Question: The Peptide Encoding Problem consists on Finding substrings of a genome encoding a given amino acid sequence.
The genetic code describes the translation of an RNA 3-mer (codon) into one of 20 different amino acids. The first three circles, moving from the inside out, represent the 1st, 2nd, and 3rd nucleotides of a given codon. The 4th, 5th, and 6th circles define the translated amino acid in three ways: the amino acid's full name, its 3-letter abbreviation, and its single-letter abbreviation. Three of the 64 total RNA codons are stop codons, which halt translation and implicitly add a 21st stop symbol to the amino acid alphabet.

The problem consists on having
Input: A DNA string Text and an amino acid string Peptide.
and
Output: All substrings of Text encoding Peptide (if any such substrings exist).
'''
Sample Input:
ATGGCCATGGCCCCCAGAACTGAGATCAATAGTACCCGTATTAACGGGTGA
MA
Sample Output:
ATGGCC
GGCCAT
ATGGCC
'''
the result is gotten by reading triplets so, , inverse would be CCGGTA written backwards so it is in fact (CCGGTA.reverse)
So to solve this problem I first use already defined arrays
'''
using System;
using System.Collections.Generic;
using System.Text;
using System.Text.RegularExpressions;
using System.Linq;
using System.IO;
using System.Collections;
class Program
{
private static string[] CODONS = {
"TTT", "TTC", "TTA", "TTG", "TCT",
"TCC", "TCA", "TCG", "TAT", "TAC", "TGT", "TGC", "TGG", "CTT",
"CTC", "CTA", "CTG", "CCT", "CCC", "CCA", "CCG", "CAT", "CAC",
"CAA", "CAG", "CGT", "CGC", "CGA", "CGG", "ATT", "ATC", "ATA",
"ATG", "ACT", "ACC", "ACA", "ACG", "AAT", "AAC", "AAA", "AAG",
"AGT", "AGC", "AGA", "AGG", "GTT", "GTC", "GTA", "GTG", "GCT",
"GCC", "GCA", "GCG", "GAT", "GAC", "GAA", "GAG", "GGT", "GGC",
"GGA", "GGG", };
private static string[] AMINOS_PER_CODON = {
"F", "F", "L", "L", "S", "S",
"S", "S", "Y", "Y", "C", "C", "W", "L", "L", "L", "L", "P", "P",
"P", "P", "H", "H", "Q", "Q", "R", "R", "R", "R", "I", "I", "I",
"M", "T", "T", "T", "T", "N", "N", "K", "K", "S", "S", "R", "R",
"V", "V", "V", "V", "A", "A", "A", "A", "D", "D", "E", "E", "G",
"G", "G", "G", };
private static string[] AMINO_ABBREVIATIONS = {
"F", "L", "I", "M", "V",
"S", "P", "T", "A", "Y", "H", "Q", "N", "K", "D", "E", "C", "W",
"R", "G" };
private static string[] FULL_NAMES = {
"phenylalanine", "leucine",
"isoleucine", "methionine", "valine", "serine", "proline",
"threonine", "alanine", "tyrosine", "histidine", "glutamine",
"asparagine", "lysine", "aspartic acid", "glutamic acid",
"cysteine", "tryptophan", "arginine", "glycine" };
static void Main()
{
//then input is DNA
string dna = "TTCGAATCCGTATTGCTTTGGTTGGTTGAGAGAGCGACCTACATTGCTAGTCAGAATAGGTGATTCACACAAAGCTTAGCACCTGGGCAGCACCCCGTGATGTAAACCTATGGGAACTAAGGGAGTCCTGCGGTTTTAGCCAGCAAGCGAGCCGGCAGGAACACTCATACCATCGGACGCGTTTGACGCCTCCCCGGAAAGGAAGTATTTGAGCCTCATTATTACGTATTGCCCGTTAGTCGACAAATCAAGCCCTCGTACGCAGCTTATTCGTACGACGTGGAGGCGTTCCCACGGGCCTAACACGATTGGAACACCACCATAGTAGTGTGGTTCAAATACCTCCTTTGGAGATCTAGAGCTTCACTCTGATTCTAGAGGCAACTTTACAATCGCTCTACGAAATTGTATGGACATCATCAACCGGATATTCTGGGGCGGTAGAATTTCTTTTGTTCGAATCGCTCTAGGCCAGGATCAAATTAATTGAATTGCGGACTCAAGGATCGCGATAGCCGACACATCGGACGCTGTAGAAAGCCAGTCTCTGGATTTAATCCACCCTCTATGTTTGACAAAGCACTAAAACGGGATAGTTTCGGGTGGTATAAGTTTCCCAAGACGATTGCATCGCAATTCATCAACAACCATGAACTTACTGTTTTAGTACTTCCACACACCTTGTTAAATTACGCCTTTACTTCATGTTGCGGTGTGTGTTAGATAGTGTGCAGCTACAAGTCTACCGCCATCGCAGCTCGGGATACCGGCAGATGAGATGGTCCTGAGCTCGTACCGGACTCAAACTTTTTCCTTTACTACCTAGGAATCGCCCATGCGAATTTGTCGGACACACACCATTACATTAACGTCACAACAGCTACTGTTAGAATTTTGCTCTTGCAAATCCTGGAAAGAGTTAAAAAAACTCTTCCGCGCGCCAATAGGGTAAATAATAGATAGCCAGACGGCTGTAAGAGGTGATGACATTTGCAACAATCATGCTGTCGCATCTTCCGCAAGTTCATGTCGCGCCTAGGCAATGGATCTGCGAATGGGGGCCACGGGGTATGAACTACGGAATTCTAAGAAAGTTGCCATCCAGAGTTAAGGGTTTGAGGCTAGTTGCATCGCTGGTAACGAACTACCTCATTACTTGGACGCGCAGTGTGACTTCACTCCTGTATAGCGATGATGCCAAGCAGGAATTAGCAAATCTGAAGAGCGTTTCCAAACTGGCCACTTGGACTGACACCTATCGCGGGGGATTTCAGCGCGTGTCGCTCTCACATGAGAGCTGCCGTCAGGAGCGGTAGAGTTTAGAGAGGAATGCGACAAACTCCCTATTCACCTCTCTGGTGATGTAAGGATATTTACGCTTAGTTCTATGCCAGGCTTAGGGCCTCTCGGAACTTTGGTGAGTCCTTATTAATTGATGCTACCTCTCCCTTACCTTCGCCCCAAGTCACGTAGAAGTACTCAATCCTGCTACATGATAATCAAATATTTCCAACGTTGGGAAATCGGTGACATCACATACTAGTTAAGAAACCACTGTCAGTGAACTTATATCCGGGGGAGAAAATCTACTAACTTACATACGCTGTGCGAGCAGTTTTCATTATAAGAAAATATACTCCCGAGGTACCGCATCAAGCACGACATTCCCGGAGAGCATAACATTTCGGTGCACCTGCTTTTGTGCGCTTGCTTGCGGTTATTTATAAACTACGCACAAGGCGCAAACCGCAGTGCGCATGTTTTCTCCGCCTGGCTAGAACTCGACATTCTCGTCAACGCCAATCTATGTGAGAGGATTTAGACCTCTGTGAAAACGAGTCCCTCTATAGAATAAATACCCAGATGCCAATGGGGGTTCTATCCGATGGCAGTGCATGGAGTGGTGGCTCCAGATTAAGGATGAGGAGAGGTAAAGATAACAGTTCGGTCGCCACGACGCGTTGCCAATCGAAATATCAGTACTAAAAGGCCCACCGCTCCGCTTTAGTCCGACTTTACATCCTGTGGAAATTGTCGAACGGAGGCTACATCGGGCTATATGAGTGTGAAAACCTATACTTCTCGCGTCGTTACTCAGTGCCGGTCTCCTGTTTCCCCCAGTCTTACGTACCCTTATTGATATTTGCTTCACGTTGAAACGTCCTAACGCAGCGTAAAGAGGTGTTTGAACCTCATTACTATAAAATCGCGATCGAAGGTAGACTACATACGCAAACGCCGAAACCCTCAGTTGGCCTTGTTGCAAGTATGGAACGTTGTAAAATTTTTCCTAGACGTTGAGCTATCGGTACAAGGTCGTTAGCGTCCTTACCCTTCACTTATATGCCCGACAAAACGCGGGTCCTAGTGCAGTGGTGGGAGCTTGGAATCCCGCAATACAAGGACAACCTGTATCTCGTTCGGCGTTCCGCGATCACTCGATCCCGAACCACTCCAAGCCTGGTTGATCAGCAAAAGCGGAAGGATGGATAAAGGGCTACTGGTTAATGGATGTAAACTTCCAATGATGAAATCCTGGAAACGAGGGATCGGGTTACGGTGGCGAACGGGGTACGGCAACGTGGCTATCTAGAGCCCGACGTTACGACTCATGTACATGCTGCTACGTGGTTGAAGCTGACGTTCAGATGAAGCAGTACTGAGTCCTAGGGCTTACTACTACTCCAATAGGTCTGGCCGGCCAGATACAAAAGTTCGTGGCGGCTCACCCCCTTTCTGGCGGGTGTAGCTTGCTGACCGGTTTGCTCGATAACACAGGCTAGCGAATAGTAATGAGGTTCGAAAACCTCTTTCCAACGACTGAAAGGGTCTACACGAACTATCTACATTTCCCCGCCCATGTCCTTCCGTCTGGTTGCTTCTGGAGATCCTTTCGCATTATACCGCAGCGTAGTGGCTCTGGCATATATGAAAAAATCCTTCTGTGGGTATTTGTGCCATCACTTATTGTTCGTACCGATATGGGATTACAAGTGCGATGTGATAATAAGCGAAGAAGCCAACATGTTACACTGTTCATGCGCTCCGGGTAATGTGCGGGCACCATGCTCAGTTCCCGCTCGCAGTTGTCACTGTCCCTGTTTCGGCACCATAATCAACATTTCCACGGCCACGCTGGTGAATAACCGAGGATACCGAAGTACAGCAAGAATGAGAGCGGGACTCCTCCATCTGCTTGTAATACGCCTTCAAGATAGTCCATAAAACGGTCGGGGTCTTGTTTCGGACTAGCCGCTTTGAAACGGTGCATAGTTGTGTCAAGTGTGGACATTGGCTTTCTATCCTCGTCAGCGATCCTCGGAAAGACTCGGGCAGTCGCCCCGAATCGTAATTAGGTAGTAGTGCGGCTCAAAAACTTCCTTCGACCTAACCGCTATAATGTTCGTAGATATAAATTTCGTTTCAGTATTAACAGGCGCACCGTATATATACGGAATGGTGTCGCCCCATTAGCTGCTCGCCAATATTTATCTAAGACCGCGCGCGTCTAGCGCCTTTAGTAGTTGCACCCGAGTATAGTAATGGGGTTCGAAGACTTCCTTCGCAAGGCTGCCATACTGTATCACAAGTACTGACGGAGCCCCGGAGGAGTGCAGGATACGGCAAAGGAGACCATTACCGGGGCATGAGTCCAAGTTAGCCCGTTAGGTGAAGGACGCTGATACAATAGTGAATCCGTTACTGAAAGGTTTAGAAGACCGGGGGGCTCGCACTAGGTCCAAATATTATGAACCCTACTCCTGCAACTGAATTGGCCGTCCAGGCGATATTTAAAAGGGGTTACTAGCAGGTTCATCGGAGCCCGTACTCCTTCCGGGCATAGTCGTTCGACGGGTAGAAATTCATCCAGTCGTGCCGGATACCCCGAGAATACCCCTATTTTTTGATCCTTCACCATCATCGTCCGCGGACTCATCTAAGTACCTCAGACCGAAACTGTTATCGTAGCGAAGAGCGAACTCGAATGACATCGCTTGTCCAACAGGGAAAATATGTAAAGTATATGCAGATTATTATAGGAAGATCACAAACTCCATCGCGCCTAGGCCAAAGACTTGCCAGAACAACATCTCTTCCAGAGCAAGGAAGTGTTTGAACCTCACTATTATCGAGAGAAGTCCCATGAATTTATAATAGTGAGGCTCAAAAACTTCCTTCATCGTCGGGCGCTGGGGCGAGCTAGGCTTCCCTAGCCGTCATTACTGTACCCACGCCAAATATTATCGAGTATGACTACGAAGCCTTCACAAGGGGCTGCAGTAACAGACTAACTCACGCACACCGCAACTACTATCCTAAATTGAGTAAGAAAACCCTCGACTATAGCCCTTGAATTAAATTCGCTATTTAAGGAAGACCGCGCTTCCGCTCGCCCGCGTATAGTTTACCAGTCCCAAGAAACATGTGTGGCCAGCCTACCTGAAGAGCTGTGTAAAGATAGATTCTGACATCCTCAAAAAGAAGTTTTCGAGCCGCACTACTACGCACGGAGCTCCGTTATTCAAGGCATGTCGAAGTACAGCGTGGTGGCCTCTCCTGTTCTCCACCCCAGCTAAACCCACCTTGTTCGAATTCGCGCAACTGTATATGACATGAACACTTACAGGGGTTAGAAGTTACTGCAACCAAGATAGAGCTCGTCGAAGTAATAGTGCGGTTCAAAAACTTCCTTCAATTGGTCTCATCACTTAAATTTAAGAGCTATTGTGAGTACAGGTACGGATGCGGCTTCAGTGGATCTTCAGCATTCATTCCTTGTAGTAATGGGGTTCGAAGACTTCCTTGCCAGGGTACCAAACAAGTCTTGCGCATCCTCCTCCCTAAGGAGGTATTTGAACCCCACTATTACCCACGATAGAACATGCAGGGTTTGATAGTGGAACACCTTTTAGAATCTGGGGATAAATTCCCAGGACTAATGTATGGCTGTAGTAATGAGGTTCAAAAACCTCCTTTTCAGGTGGATCGCAGGCCGTGCTGCCTCACAAGCTGGGACGCCGTCCACGGTATAGCCGGCGTCGGCAGTTACTGTGAAATAGCGGAAACTCGATCCCAATATATCATCTTACGTTTGGCGCCCAATAGTCGCCCAGTACCCGTTGACAGTTCTTTAACTCGGCTTAGAACTACTAGACAGGTTCAACCGAACCTTGCCCTAGTTCCCACTCCCGTAATTCATTTGGGTTTGCATCTAGAATACTGGAGGGTGCATAGACGAAACGTGTACGTCGGAGAAAACGTAAGAAAATGACCTAGACTCATAGTAGTGAGGTTCGAAGACTTCCTTTCAGTGAAATCGATCCACCACTCGCCGCGAAGAGATAATAGCATAGAGCACAAGTGCGCGAGTAGAGAAAAAGGCTATCCCAACCGGGCACGTCCTTCGTGTTTGGCGTTTACATACGGCACCCCGTTTCTGCACGTTAACCGTCTAGTATCCAACGGTGGATGGCGGACGCTAGACTATAGATATGAGATATCGAGACCTGGAGCTGGGTGTGGCTGCAGCCCGGGTCATTGCGGGCTGTGAATTCAAGGGCATGTAAACAAGCGTATATCGAACAGTGGATGGGCACCTGCAATACTCACGGTAGAGTTAGCTCACAGGATTCACGTTGAGGACTATGAGTCCCTCTTCGCTAGCAGTCTGGGGGGATATGGAGTTTAATAGCTTGACGTAGTAATGGGGCTCAAACACCTCTTTGTGTGAGCACAGCTACTTGCATTAAGAGATTCTAAACAGCGATCATCTCGGCTATTTCGGGCCAGCCTTTTCGGCAGGATGTTATGTAGCATTTCTGGAAGCTTCCCCCTCGAATCTACTAGTGGTGAGAAGATGCCCCACCGATATTACTCTTTAATCTTGAGAAACCTAAAACCGATCTGACCTCAGACGGGCGGCTCCCACCCGAGGATAAACTCGTCAATAATAATGTGGCTCGAACACTTCTTTTCTCACTAGGCTTTTACGACACGCCACATGTATTTAAGCATCTACCTAACTTGTGTCTGCTGATATACAGCGCATTCTACGCCCAACCTACCAATTACTTCAACGTAGTGCGTGGCTAAAATTCAGGGGAGCTTCATCTCTGTCTTAATTTGAAGGTTCTTCCGGGGCGTTTGGGAATCTTCGTGCCTTTTGCGAGGTTAAGGTATCAAAGAAGTTTTCGAACCACATTATTACCGCCTTAAGCACCGGCGCATCCTGCTCGTGACAACTCTACCCTGCCCTGATAAAGGCACTGAACGTTCCAGAGAGTGCATCATTGACACGCGAGCAGGCCACAGTAGCCACAAGACGTATGGGTGATTATAGAATTGGTGGAGGTGTTGTTAACGATCAGGAGGACATTAGTGGGAGTTAGGAAAGACCCTATGTTCTCTCTATCGCGGACTTGTAACTTGACAAGCAAAAGGGTAAGAGAGCTGCACACCGAAGCAGGCCCTTCCTATACCTGTTTTTCCTACGCGTAGAGAGGAATCCAGAAAGGTGATAATTGGCATTCGATGAAAAAACAGTGTGCCACTGACTTAGTTCTATATGTGAAGAGCCTGTTAGCACGTGACGGCGGCCTTGGTATAGAGCCCTTAATGGTCTCCATCGCGTAGTAATGGGGCTCGAAAACCTCCTTACTTGGGATTGCGTGGCCTCCTTGTGAGTCATACACAAGGCTTAGGGCTATGGGGCGATACACTCCTTTTCGCGGCGCATGGGGCGGTGATGCCTACATAGTAGTAGTGACTGCCTTTCTGGGGGGCTATTTGTGGATGACCAACACCTGACCAGCGATGCAATCGCTAGGGGAGGTACACCTCTCATATGTTACAACAATCACCGAATTGTGTTTCGAATTCGAATCAAGTTTGCGGTGTCGACCAGATCTGGTCTTGCTGCCATACCGGGTTCGCCGCCTCCGGTGGATAGAACTGCATCTTAAGACATCTGGACCCAGCGGTAAGTAGCGGGAAGAGTTTAGAGTCATTCGTACAACTACAGGCTAAGGGCTTACTGGGGAGTTGTTGTAGGGCATAAAGATCGCCCCATGACTTTTCGTACTTTCCCCGATAGTTCACTCGCAGCGAGCTGCGGCTGGGCTTCGCCACACGAGTACGGGCAACATTTATCTCCTCTAATCACTGGGCACCGCGCGAGGAAATAGAAAACCCTAATCAGTGCTCATGGGCGCATCTATTGGTCTCCGCATGCACGATGCCGCGGAGTGCTTAGTTGTCCCTGCATAATCTTCGTAGATGTATAAGAGATTACCTATTTATTCGGTTTCGGTTCTAGACGTACCTTGCCGCATGAGTATAGGCTAATGAACTGAGTTGGCGCCAGAGGGAAAGGCATAATAATGCGGCTCGAATACTTCCTTAAGGAAGTATTCGAACCACATTACTAT";
//The given peptide
string givenPeptide = "KEVFEPHYY";
char[] givenPeptideArray = givenPeptide.ToCharArray() ;
string codon="";
string auxCodon="";
string convertedCodon = "";
string clean = "";
int pivot = 0;
int foundFlag = 0;
string cleanReverse = "";
int foundFlagReverse = 0;
string convertedCodonReverse = "";
//so the idea I was working was to loop dna string until getting to 3*givenPeptide.Length
//because dna is red 3 by 3...
//then get givenPeptide.Length and compare each char of given peptide with encoded
//letter of scanned triplet
//so for example first givenpeptide is 'M' so I would search for 'ATG'
//then, if found increment a counter and then search for next 'GCC' etc...
//however When testing with longer string I do not get complete result
//I have
for (int pos = 0; pos < dna.Length - (3*givenPeptide.Length) ; pos++) {
pivot = pos;
for (int codonPos = 0; codonPos < givenPeptide.Length; codonPos++)
{
codon = dna.Substring(pivot, 3);
auxCodon = givenPeptideArray[codonPos].ToString();
convertedCodon = codonToAminoAcid(codon);
convertedCodonReverse = codonToAminoAcid(DNAComplement(codon));
if (auxCodon.Equals(convertedCodon) )
{
foundFlag++;
clean += codon;
}
else
{
foundFlag = 0;
clean = "";
}
if (foundFlag == givenPeptide.Length)
{
Console.WriteLine(clean);
foundFlag = 0;
clean = "";
}
//reverse
if (auxCodon.Equals(convertedCodonReverse))
{
foundFlagReverse++;
cleanReverse += codon;
}
else
{
foundFlagReverse = 0;
cleanReverse = "";
}
if (foundFlagReverse == givenPeptide.Length)
{
Console.WriteLine(cleanReverse);
foundFlagReverse = 0;
cleanReverse = "";
}
pivot+=3;
}
}
}//end main
public static string DNAComplement(string dna)
{
char[] array = dna.ToCharArray();
for (int i = 0; i < array.Length; i++)
{
char let = array[i];
if (let == 'A') array[i] = 'T';
else if (let == 'T') array[i] = 'A';
else if (let == 'C') array[i] = 'G';
else if (let == 'G') array[i] = 'C';
}
Array.Reverse(array);
return new string(array);
}
public static string codonToAminoAcid(String codon)
{
for (int k = 0; k < CODONS.Length ; k++)
{
if (CODONS[k].Equals (codon))
{
return AMINOS_PER_CODON[k];
}
}
// never reach here with valid codon
return "X";
}
}//end class
'''
I should get
'''
AAGGAAGTATTTGAGCCTCATTATTAC
AAAGAGGTGTTTGAACCTCATTACTAT
AAGGAGGTATTTGAACCCCACTATTAC
AAAGAAGTTTTCGAACCACATTATTAC
AAGGAAGTGTTTGAACCTCACTATTAT
AAAGAAGTTTTCGAGCCGCACTACTAC
AAGGAAGTATTCGAACCACATTACTAT
ATAATAATGCGGCTCGAATACTTCCTT
GTAGTAATGGGGCTCGAAAACCTCCTT
GTAGTAATGAGGTTCAAAAACCTCCTT
GTAGTAATGGGGTTCGAAGACTTCCTT
ATAATAGTGAGGCTCAAAAACTTCCTT
ATAGTAATGGGGTTCGAAGACTTCCTT
GTAGTAGTGCGGCTCAAAAACTTCCTT
ATAGTAATGAGGTTCGAAAACCTCTTT
ATAATAATGTGGCTCGAACACTTCTTT
GTAGTAATGGGGCTCAAACACCTCTTT
ATAGTAGTGAGGTTCGAAGACTTCCTT
GTAATAGTGCGGTTCAAAAACTTCCTT
ATAGTAGTGTGGTTCAAATACCTCCTT
'''
However I am only getting:
'''
AAGGAAGTATTTGAGCCTCATTATTAC
AAAGAGGTGTTTGAACCTCATTACTAT
AAGGAAGTGTTTGAACCTCACTATTAT
AAAGAAGTTTTCGAGCCGCACTACTAC
AAGGAGGTATTTGAACCCCACTATTAC
AAAGAAGTTTTCGAACCACATTATTAC
'''
I was thinking on problem and It seems the problem is I am not looping all string each time...
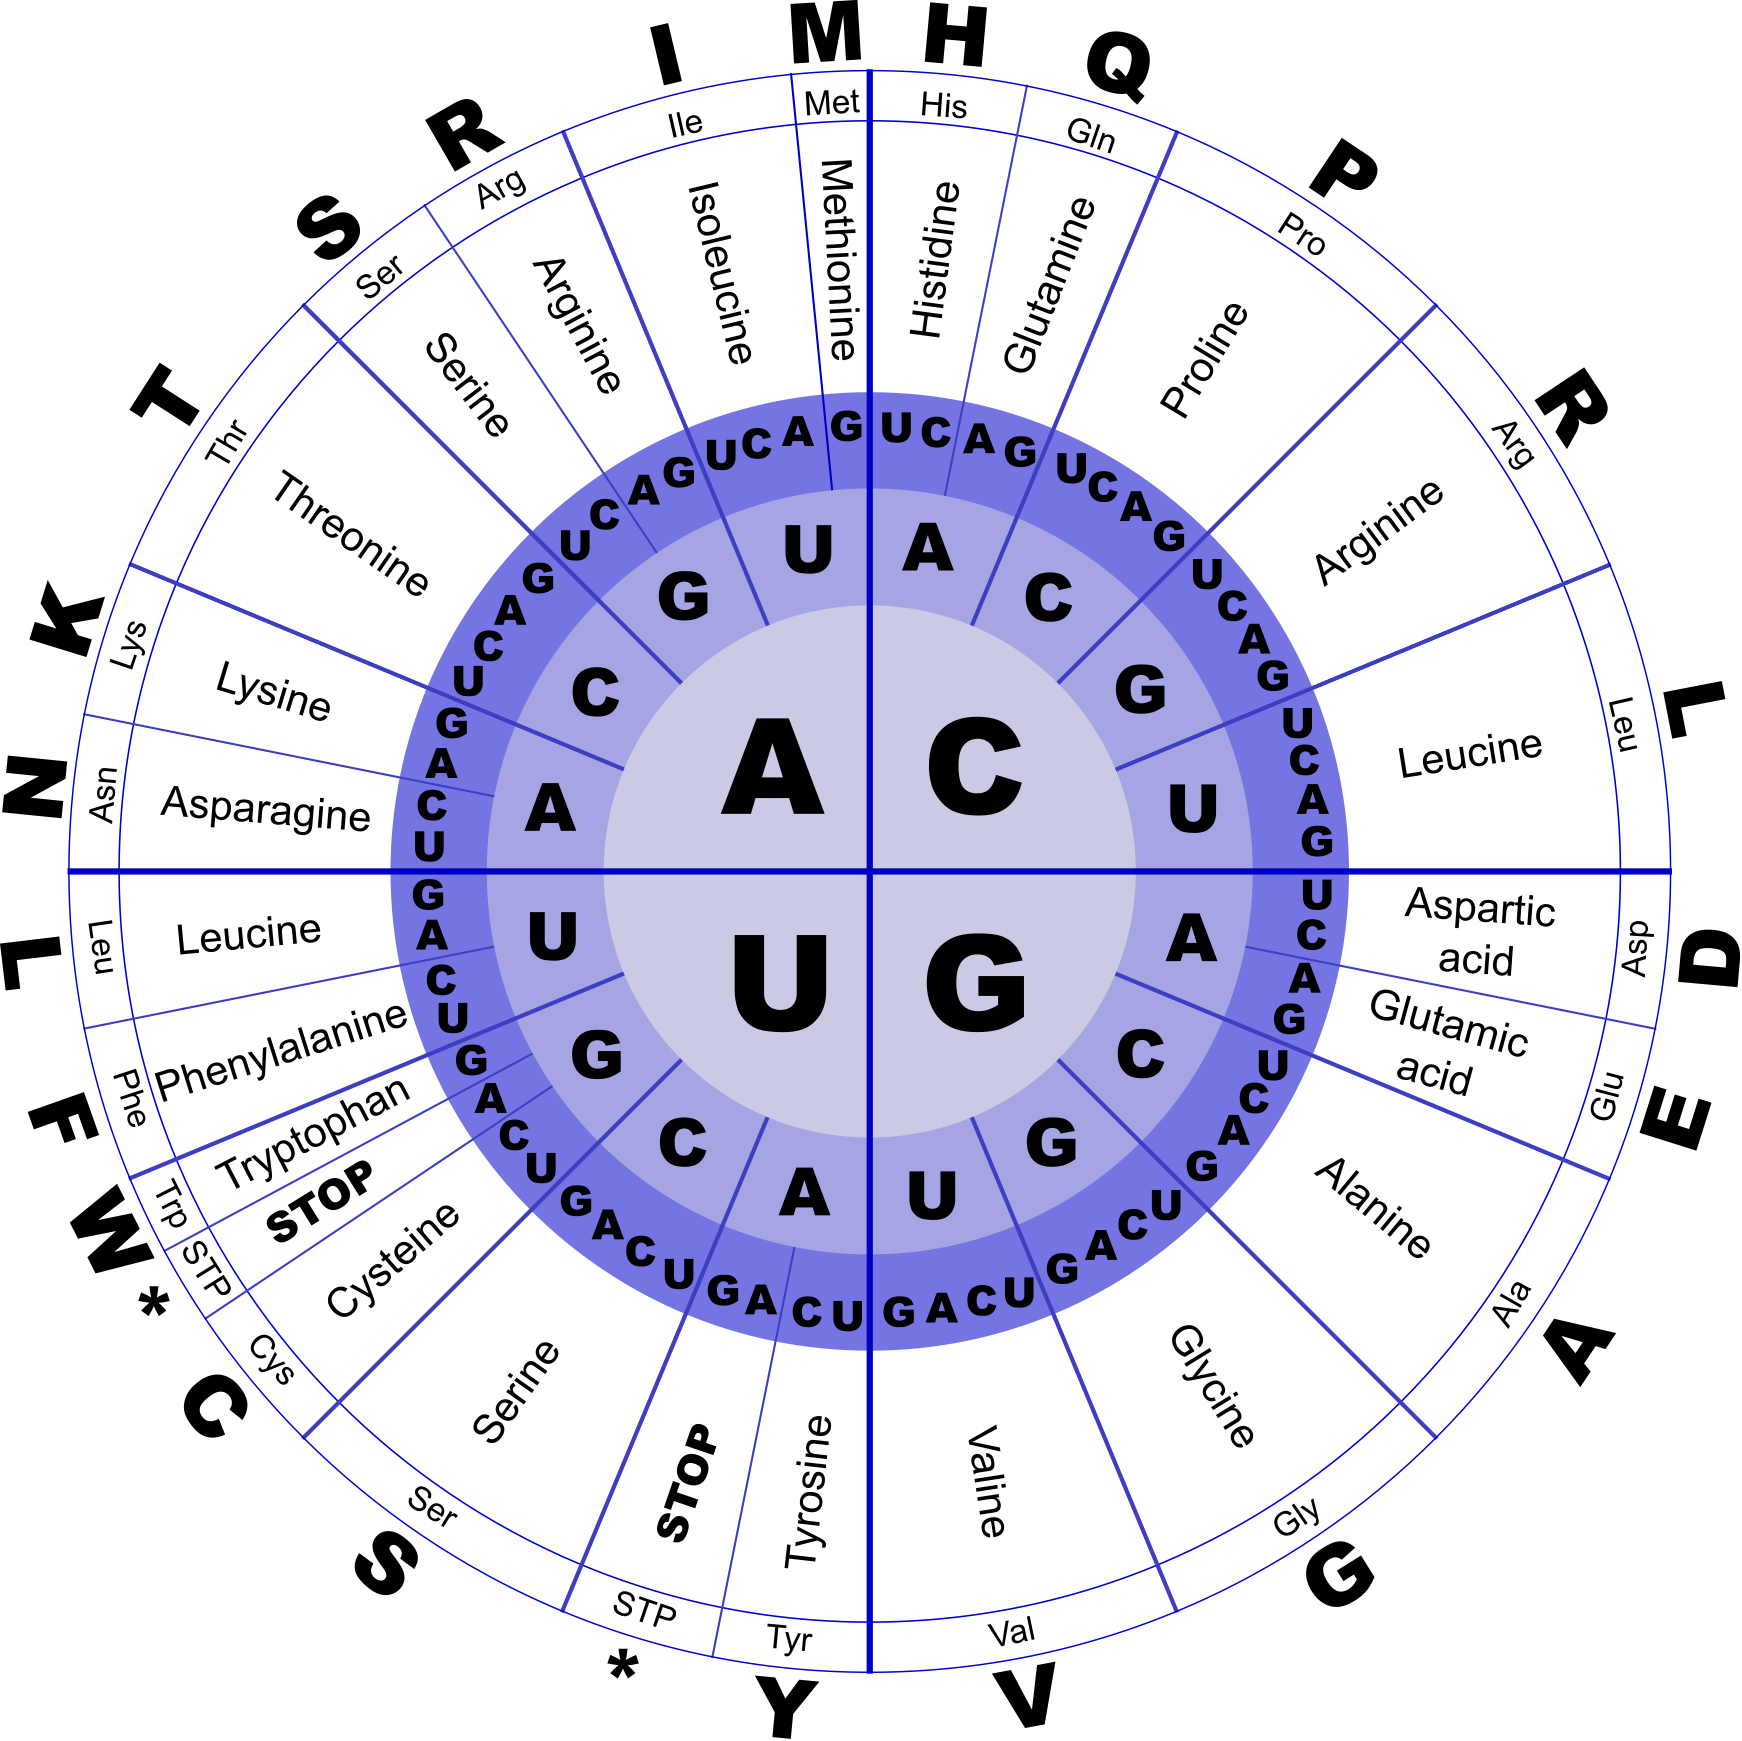
Answer: It looks like the problem is two-fold. Your outer for loop doesn't go far enough to catch the very end of the dna string. Secondly, it appears that reversing individual codons doesn't work and that you have to take the entire (givenPeptideLength * 3) character string before getting the complement. The following changes output the strings you put in your example so I'm hopeful that it does what you want. It has the benefit of being much more concise as well.
'''
using System;
using System.Collections.Generic;
using System.Text;
using System.Text.RegularExpressions;
using System.Linq;
using System.IO;
using System.Collections;
namespace DNA
{
class Program
{
private static string[] CODONS = {
"TTT", "TTC", "TTA", "TTG", "TCT",
"TCC", "TCA", "TCG", "TAT", "TAC", "TGT", "TGC", "TGG", "CTT",
"CTC", "CTA", "CTG", "CCT", "CCC", "CCA", "CCG", "CAT", "CAC",
"CAA", "CAG", "CGT", "CGC", "CGA", "CGG", "ATT", "ATC", "ATA",
"ATG", "ACT", "ACC", "ACA", "ACG", "AAT", "AAC", "AAA", "AAG",
"AGT", "AGC", "AGA", "AGG", "GTT", "GTC", "GTA", "GTG", "GCT",
"GCC", "GCA", "GCG", "GAT", "GAC", "GAA", "GAG", "GGT", "GGC",
"GGA", "GGG", };
private static string[] AMINOS_PER_CODON = {
"F", "F", "L", "L", "S", "S",
"S", "S", "Y", "Y", "C", "C", "W", "L", "L", "L", "L", "P", "P",
"P", "P", "H", "H", "Q", "Q", "R", "R", "R", "R", "I", "I", "I",
"M", "T", "T", "T", "T", "N", "N", "K", "K", "S", "S", "R", "R",
"V", "V", "V", "V", "A", "A", "A", "A", "D", "D", "E", "E", "G",
"G", "G", "G", };
private static string[] AMINO_ABBREVIATIONS = {
"F", "L", "I", "M", "V",
"S", "P", "T", "A", "Y", "H", "Q", "N", "K", "D", "E", "C", "W",
"R", "G" };
private static string[] FULL_NAMES = {
"phenylalanine", "leucine",
"isoleucine", "methionine", "valine", "serine", "proline",
"threonine", "alanine", "tyrosine", "histidine", "glutamine",
"asparagine", "lysine", "aspartic acid", "glutamic acid",
"cysteine", "tryptophan", "arginine", "glycine" };
public static string DNAComplement(string dna)
{
char[] array = dna.ToCharArray();
for (int i = 0; i < array.Length; i++)
{
char let = array[i];
if (let == 'A') array[i] = 'T';
else if (let == 'T') array[i] = 'A';
else if (let == 'C') array[i] = 'G';
else if (let == 'G') array[i] = 'C';
}
Array.Reverse(array);
return new string(array);
}
public static string StringToAminoAcid(String input)
{
string result = "";
for (int i = 0; i < input.Length; i += 3)
{
result += codonToAminoAcid(input.Substring(i, 3));
}
return result;
}
public static string codonToAminoAcid(String codon)
{
for (int k = 0; k < CODONS.Length; k++)
{
if (CODONS[k].Equals(codon))
{
return AMINOS_PER_CODON[k];
}
}
// never reach here with valid codon
return "X";
}
static void Main()
{
//then input is DNA
string dna = "TTCGAATCCGTATTGCTTTGGTTGGTTGAGAGAGCGACCTACATTGCTAGTCAGAATAGGTGATTCACACAAAGCTTAGCACCTGGGCAGCACCCCGTGATGTAAACCTATGGGAACTAAGGGAGTCCTGCGGTTTTAGCCAGCAAGCGAGCCGGCAGGAACACTCATACCATCGGACGCGTTTGACGCCTCCCCGGAAAGGAAGTATTTGAGCCTCATTATTACGTATTGCCCGTTAGTCGACAAATCAAGCCCTCGTACGCAGCTTATTCGTACGACGTGGAGGCGTTCCCACGGGCCTAACACGATTGGAACACCACCATAGTAGTGTGGTTCAAATACCTCCTTTGGAGATCTAGAGCTTCACTCTGATTCTAGAGGCAACTTTACAATCGCTCTACGAAATTGTATGGACATCATCAACCGGATATTCTGGGGCGGTAGAATTTCTTTTGTTCGAATCGCTCTAGGCCAGGATCAAATTAATTGAATTGCGGACTCAAGGATCGCGATAGCCGACACATCGGACGCTGTAGAAAGCCAGTCTCTGGATTTAATCCACCCTCTATGTTTGACAAAGCACTAAAACGGGATAGTTTCGGGTGGTATAAGTTTCCCAAGACGATTGCATCGCAATTCATCAACAACCATGAACTTACTGTTTTAGTACTTCCACACACCTTGTTAAATTACGCCTTTACTTCATGTTGCGGTGTGTGTTAGATAGTGTGCAGCTACAAGTCTACCGCCATCGCAGCTCGGGATACCGGCAGATGAGATGGTCCTGAGCTCGTACCGGACTCAAACTTTTTCCTTTACTACCTAGGAATCGCCCATGCGAATTTGTCGGACACACACCATTACATTAACGTCACAACAGCTACTGTTAGAATTTTGCTCTTGCAAATCCTGGAAAGAGTTAAAAAAACTCTTCCGCGCGCCAATAGGGTAAATAATAGATAGCCAGACGGCTGTAAGAGGTGATGACATTTGCAACAATCATGCTGTCGCATCTTCCGCAAGTTCATGTCGCGCCTAGGCAATGGATCTGCGAATGGGGGCCACGGGGTATGAACTACGGAATTCTAAGAAAGTTGCCATCCAGAGTTAAGGGTTTGAGGCTAGTTGCATCGCTGGTAACGAACTACCTCATTACTTGGACGCGCAGTGTGACTTCACTCCTGTATAGCGATGATGCCAAGCAGGAATTAGCAAATCTGAAGAGCGTTTCCAAACTGGCCACTTGGACTGACACCTATCGCGGGGGATTTCAGCGCGTGTCGCTCTCACATGAGAGCTGCCGTCAGGAGCGGTAGAGTTTAGAGAGGAATGCGACAAACTCCCTATTCACCTCTCTGGTGATGTAAGGATATTTACGCTTAGTTCTATGCCAGGCTTAGGGCCTCTCGGAACTTTGGTGAGTCCTTATTAATTGATGCTACCTCTCCCTTACCTTCGCCCCAAGTCACGTAGAAGTACTCAATCCTGCTACATGATAATCAAATATTTCCAACGTTGGGAAATCGGTGACATCACATACTAGTTAAGAAACCACTGTCAGTGAACTTATATCCGGGGGAGAAAATCTACTAACTTACATACGCTGTGCGAGCAGTTTTCATTATAAGAAAATATACTCCCGAGGTACCGCATCAAGCACGACATTCCCGGAGAGCATAACATTTCGGTGCACCTGCTTTTGTGCGCTTGCTTGCGGTTATTTATAAACTACGCACAAGGCGCAAACCGCAGTGCGCATGTTTTCTCCGCCTGGCTAGAACTCGACATTCTCGTCAACGCCAATCTATGTGAGAGGATTTAGACCTCTGTGAAAACGAGTCCCTCTATAGAATAAATACCCAGATGCCAATGGGGGTTCTATCCGATGGCAGTGCATGGAGTGGTGGCTCCAGATTAAGGATGAGGAGAGGTAAAGATAACAGTTCGGTCGCCACGACGCGTTGCCAATCGAAATATCAGTACTAAAAGGCCCACCGCTCCGCTTTAGTCCGACTTTACATCCTGTGGAAATTGTCGAACGGAGGCTACATCGGGCTATATGAGTGTGAAAACCTATACTTCTCGCGTCGTTACTCAGTGCCGGTCTCCTGTTTCCCCCAGTCTTACGTACCCTTATTGATATTTGCTTCACGTTGAAACGTCCTAACGCAGCGTAAAGAGGTGTTTGAACCTCATTACTATAAAATCGCGATCGAAGGTAGACTACATACGCAAACGCCGAAACCCTCAGTTGGCCTTGTTGCAAGTATGGAACGTTGTAAAATTTTTCCTAGACGTTGAGCTATCGGTACAAGGTCGTTAGCGTCCTTACCCTTCACTTATATGCCCGACAAAACGCGGGTCCTAGTGCAGTGGTGGGAGCTTGGAATCCCGCAATACAAGGACAACCTGTATCTCGTTCGGCGTTCCGCGATCACTCGATCCCGAACCACTCCAAGCCTGGTTGATCAGCAAAAGCGGAAGGATGGATAAAGGGCTACTGGTTAATGGATGTAAACTTCCAATGATGAAATCCTGGAAACGAGGGATCGGGTTACGGTGGCGAACGGGGTACGGCAACGTGGCTATCTAGAGCCCGACGTTACGACTCATGTACATGCTGCTACGTGGTTGAAGCTGACGTTCAGATGAAGCAGTACTGAGTCCTAGGGCTTACTACTACTCCAATAGGTCTGGCCGGCCAGATACAAAAGTTCGTGGCGGCTCACCCCCTTTCTGGCGGGTGTAGCTTGCTGACCGGTTTGCTCGATAACACAGGCTAGCGAATAGTAATGAGGTTCGAAAACCTCTTTCCAACGACTGAAAGGGTCTACACGAACTATCTACATTTCCCCGCCCATGTCCTTCCGTCTGGTTGCTTCTGGAGATCCTTTCGCATTATACCGCAGCGTAGTGGCTCTGGCATATATGAAAAAATCCTTCTGTGGGTATTTGTGCCATCACTTATTGTTCGTACCGATATGGGATTACAAGTGCGATGTGATAATAAGCGAAGAAGCCAACATGTTACACTGTTCATGCGCTCCGGGTAATGTGCGGGCACCATGCTCAGTTCCCGCTCGCAGTTGTCACTGTCCCTGTTTCGGCACCATAATCAACATTTCCACGGCCACGCTGGTGAATAACCGAGGATACCGAAGTACAGCAAGAATGAGAGCGGGACTCCTCCATCTGCTTGTAATACGCCTTCAAGATAGTCCATAAAACGGTCGGGGTCTTGTTTCGGACTAGCCGCTTTGAAACGGTGCATAGTTGTGTCAAGTGTGGACATTGGCTTTCTATCCTCGTCAGCGATCCTCGGAAAGACTCGGGCAGTCGCCCCGAATCGTAATTAGGTAGTAGTGCGGCTCAAAAACTTCCTTCGACCTAACCGCTATAATGTTCGTAGATATAAATTTCGTTTCAGTATTAACAGGCGCACCGTATATATACGGAATGGTGTCGCCCCATTAGCTGCTCGCCAATATTTATCTAAGACCGCGCGCGTCTAGCGCCTTTAGTAGTTGCACCCGAGTATAGTAATGGGGTTCGAAGACTTCCTTCGCAAGGCTGCCATACTGTATCACAAGTACTGACGGAGCCCCGGAGGAGTGCAGGATACGGCAAAGGAGACCATTACCGGGGCATGAGTCCAAGTTAGCCCGTTAGGTGAAGGACGCTGATACAATAGTGAATCCGTTACTGAAAGGTTTAGAAGACCGGGGGGCTCGCACTAGGTCCAAATATTATGAACCCTACTCCTGCAACTGAATTGGCCGTCCAGGCGATATTTAAAAGGGGTTACTAGCAGGTTCATCGGAGCCCGTACTCCTTCCGGGCATAGTCGTTCGACGGGTAGAAATTCATCCAGTCGTGCCGGATACCCCGAGAATACCCCTATTTTTTGATCCTTCACCATCATCGTCCGCGGACTCATCTAAGTACCTCAGACCGAAACTGTTATCGTAGCGAAGAGCGAACTCGAATGACATCGCTTGTCCAACAGGGAAAATATGTAAAGTATATGCAGATTATTATAGGAAGATCACAAACTCCATCGCGCCTAGGCCAAAGACTTGCCAGAACAACATCTCTTCCAGAGCAAGGAAGTGTTTGAACCTCACTATTATCGAGAGAAGTCCCATGAATTTATAATAGTGAGGCTCAAAAACTTCCTTCATCGTCGGGCGCTGGGGCGAGCTAGGCTTCCCTAGCCGTCATTACTGTACCCACGCCAAATATTATCGAGTATGACTACGAAGCCTTCACAAGGGGCTGCAGTAACAGACTAACTCACGCACACCGCAACTACTATCCTAAATTGAGTAAGAAAACCCTCGACTATAGCCCTTGAATTAAATTCGCTATTTAAGGAAGACCGCGCTTCCGCTCGCCCGCGTATAGTTTACCAGTCCCAAGAAACATGTGTGGCCAGCCTACCTGAAGAGCTGTGTAAAGATAGATTCTGACATCCTCAAAAAGAAGTTTTCGAGCCGCACTACTACGCACGGAGCTCCGTTATTCAAGGCATGTCGAAGTACAGCGTGGTGGCCTCTCCTGTTCTCCACCCCAGCTAAACCCACCTTGTTCGAATTCGCGCAACTGTATATGACATGAACACTTACAGGGGTTAGAAGTTACTGCAACCAAGATAGAGCTCGTCGAAGTAATAGTGCGGTTCAAAAACTTCCTTCAATTGGTCTCATCACTTAAATTTAAGAGCTATTGTGAGTACAGGTACGGATGCGGCTTCAGTGGATCTTCAGCATTCATTCCTTGTAGTAATGGGGTTCGAAGACTTCCTTGCCAGGGTACCAAACAAGTCTTGCGCATCCTCCTCCCTAAGGAGGTATTTGAACCCCACTATTACCCACGATAGAACATGCAGGGTTTGATAGTGGAACACCTTTTAGAATCTGGGGATAAATTCCCAGGACTAATGTATGGCTGTAGTAATGAGGTTCAAAAACCTCCTTTTCAGGTGGATCGCAGGCCGTGCTGCCTCACAAGCTGGGACGCCGTCCACGGTATAGCCGGCGTCGGCAGTTACTGTGAAATAGCGGAAACTCGATCCCAATATATCATCTTACGTTTGGCGCCCAATAGTCGCCCAGTACCCGTTGACAGTTCTTTAACTCGGCTTAGAACTACTAGACAGGTTCAACCGAACCTTGCCCTAGTTCCCACTCCCGTAATTCATTTGGGTTTGCATCTAGAATACTGGAGGGTGCATAGACGAAACGTGTACGTCGGAGAAAACGTAAGAAAATGACCTAGACTCATAGTAGTGAGGTTCGAAGACTTCCTTTCAGTGAAATCGATCCACCACTCGCCGCGAAGAGATAATAGCATAGAGCACAAGTGCGCGAGTAGAGAAAAAGGCTATCCCAACCGGGCACGTCCTTCGTGTTTGGCGTTTACATACGGCACCCCGTTTCTGCACGTTAACCGTCTAGTATCCAACGGTGGATGGCGGACGCTAGACTATAGATATGAGATATCGAGACCTGGAGCTGGGTGTGGCTGCAGCCCGGGTCATTGCGGGCTGTGAATTCAAGGGCATGTAAACAAGCGTATATCGAACAGTGGATGGGCACCTGCAATACTCACGGTAGAGTTAGCTCACAGGATTCACGTTGAGGACTATGAGTCCCTCTTCGCTAGCAGTCTGGGGGGATATGGAGTTTAATAGCTTGACGTAGTAATGGGGCTCAAACACCTCTTTGTGTGAGCACAGCTACTTGCATTAAGAGATTCTAAACAGCGATCATCTCGGCTATTTCGGGCCAGCCTTTTCGGCAGGATGTTATGTAGCATTTCTGGAAGCTTCCCCCTCGAATCTACTAGTGGTGAGAAGATGCCCCACCGATATTACTCTTTAATCTTGAGAAACCTAAAACCGATCTGACCTCAGACGGGCGGCTCCCACCCGAGGATAAACTCGTCAATAATAATGTGGCTCGAACACTTCTTTTCTCACTAGGCTTTTACGACACGCCACATGTATTTAAGCATCTACCTAACTTGTGTCTGCTGATATACAGCGCATTCTACGCCCAACCTACCAATTACTTCAACGTAGTGCGTGGCTAAAATTCAGGGGAGCTTCATCTCTGTCTTAATTTGAAGGTTCTTCCGGGGCGTTTGGGAATCTTCGTGCCTTTTGCGAGGTTAAGGTATCAAAGAAGTTTTCGAACCACATTATTACCGCCTTAAGCACCGGCGCATCCTGCTCGTGACAACTCTACCCTGCCCTGATAAAGGCACTGAACGTTCCAGAGAGTGCATCATTGACACGCGAGCAGGCCACAGTAGCCACAAGACGTATGGGTGATTATAGAATTGGTGGAGGTGTTGTTAACGATCAGGAGGACATTAGTGGGAGTTAGGAAAGACCCTATGTTCTCTCTATCGCGGACTTGTAACTTGACAAGCAAAAGGGTAAGAGAGCTGCACACCGAAGCAGGCCCTTCCTATACCTGTTTTTCCTACGCGTAGAGAGGAATCCAGAAAGGTGATAATTGGCATTCGATGAAAAAACAGTGTGCCACTGACTTAGTTCTATATGTGAAGAGCCTGTTAGCACGTGACGGCGGCCTTGGTATAGAGCCCTTAATGGTCTCCATCGCGTAGTAATGGGGCTCGAAAACCTCCTTACTTGGGATTGCGTGGCCTCCTTGTGAGTCATACACAAGGCTTAGGGCTATGGGGCGATACACTCCTTTTCGCGGCGCATGGGGCGGTGATGCCTACATAGTAGTAGTGACTGCCTTTCTGGGGGGCTATTTGTGGATGACCAACACCTGACCAGCGATGCAATCGCTAGGGGAGGTACACCTCTCATATGTTACAACAATCACCGAATTGTGTTTCGAATTCGAATCAAGTTTGCGGTGTCGACCAGATCTGGTCTTGCTGCCATACCGGGTTCGCCGCCTCCGGTGGATAGAACTGCATCTTAAGACATCTGGACCCAGCGGTAAGTAGCGGGAAGAGTTTAGAGTCATTCGTACAACTACAGGCTAAGGGCTTACTGGGGAGTTGTTGTAGGGCATAAAGATCGCCCCATGACTTTTCGTACTTTCCCCGATAGTTCACTCGCAGCGAGCTGCGGCTGGGCTTCGCCACACGAGTACGGGCAACATTTATCTCCTCTAATCACTGGGCACCGCGCGAGGAAATAGAAAACCCTAATCAGTGCTCATGGGCGCATCTATTGGTCTCCGCATGCACGATGCCGCGGAGTGCTTAGTTGTCCCTGCATAATCTTCGTAGATGTATAAGAGATTACCTATTTATTCGGTTTCGGTTCTAGACGTACCTTGCCGCATGAGTATAGGCTAATGAACTGAGTTGGCGCCAGAGGGAAAGGCATAATAATGCGGCTCGAATACTTCCTTAAGGAAGTATTCGAACCACATTACTAT";
//The given peptide
string givenPeptide = "KEVFEPHYY";
int resultCount = 0;
int candidateLength = givenPeptide.Length * 3;
string forward = "";
string backward = "";
for (int pos = 0; pos < dna.Length - candidateLength + 1; pos++) // Added the "+ 1"
{
forward = dna.Substring(pos, candidateLength);
backward = DNAComplement(forward);
// Unremark to get a glimpse into what is happening...
//Console.WriteLine("pos: {0}, forward: {1}, backward: {2}, forwardTranslation: {3}, backwardTranslation: {4}",
// pos, forward, backward, StringToAminoAcid(forward), StringToAminoAcid(backward));
if (
(StringToAminoAcid(forward) == givenPeptide)
||
(StringToAminoAcid(backward) == givenPeptide)
)
{
resultCount++;
Console.WriteLine(String.Format("Result {0,3} at position {1,6}... {2}", resultCount, pos, forward));
}
}
Console.WriteLine("Done");
Console.ReadLine();
}//end main
}//end class
}
'''